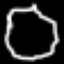
Label: octagon